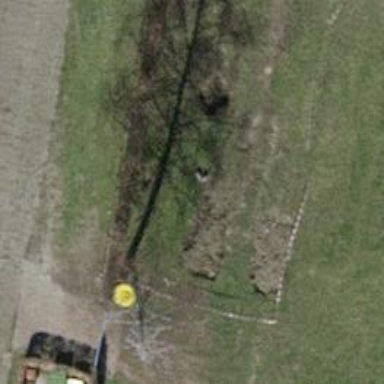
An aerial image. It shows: Playground featuring zipwire.